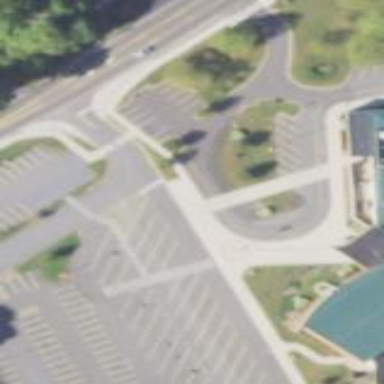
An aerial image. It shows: Parking space specifically designated for buses.